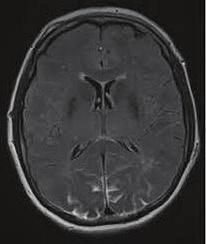
Label: notumor